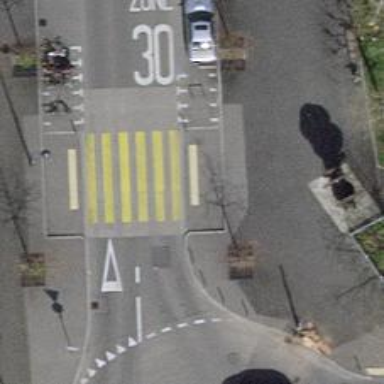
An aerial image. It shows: Marked crossing with zebra stripes on the road.